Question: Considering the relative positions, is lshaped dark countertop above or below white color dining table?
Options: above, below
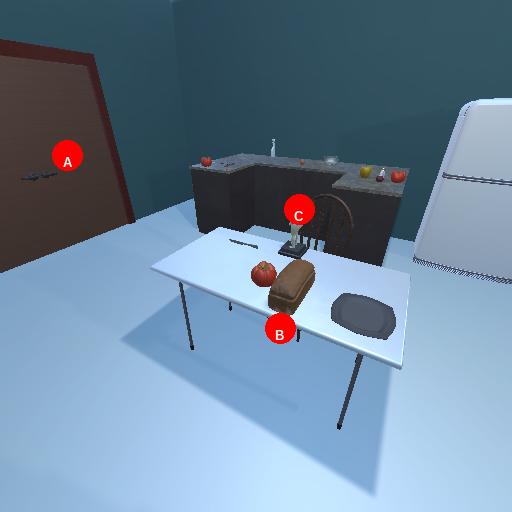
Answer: above